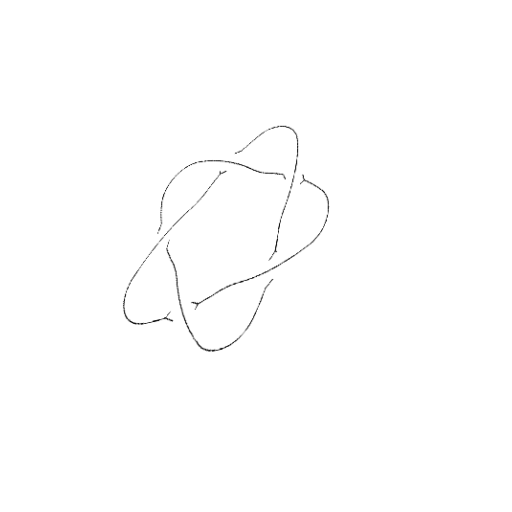
Crossing number: 5